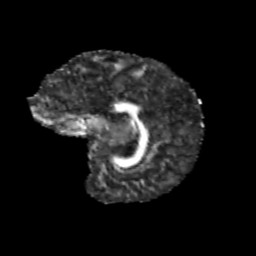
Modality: FA
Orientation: sagittal
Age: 11
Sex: female
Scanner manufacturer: siemens
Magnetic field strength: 3 T
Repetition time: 3.8 s
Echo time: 0.07 s